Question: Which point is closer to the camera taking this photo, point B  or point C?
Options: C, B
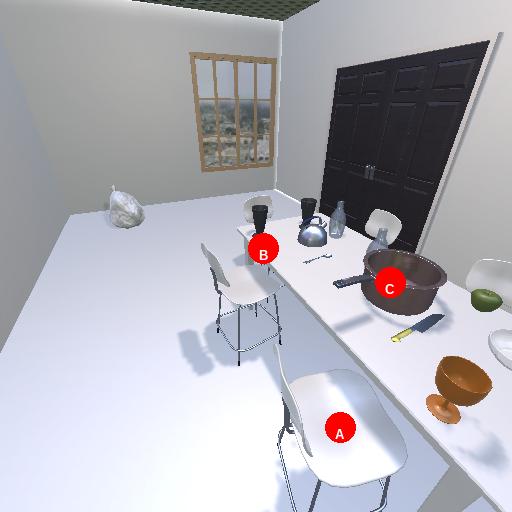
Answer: C